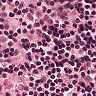
Metastatic tissue present: no